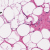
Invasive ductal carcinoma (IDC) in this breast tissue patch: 0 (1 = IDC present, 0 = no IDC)